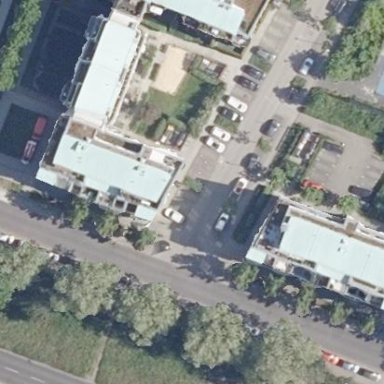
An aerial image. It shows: Flat-roofed apartment building.